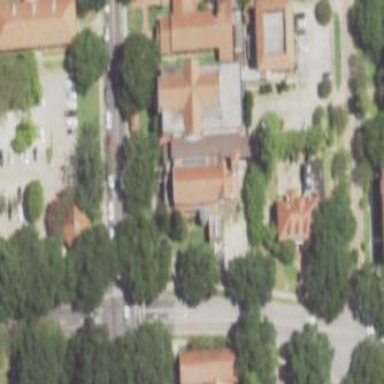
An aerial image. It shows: Church which is place of worship.